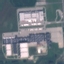
Land use / land cover: Industrial